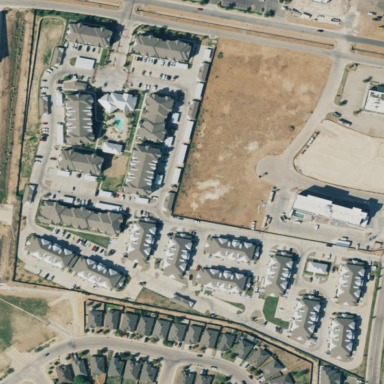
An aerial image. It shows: Apartment complex set amidst lush green grass.